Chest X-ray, PA view. Patient: 67 years old, sex M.
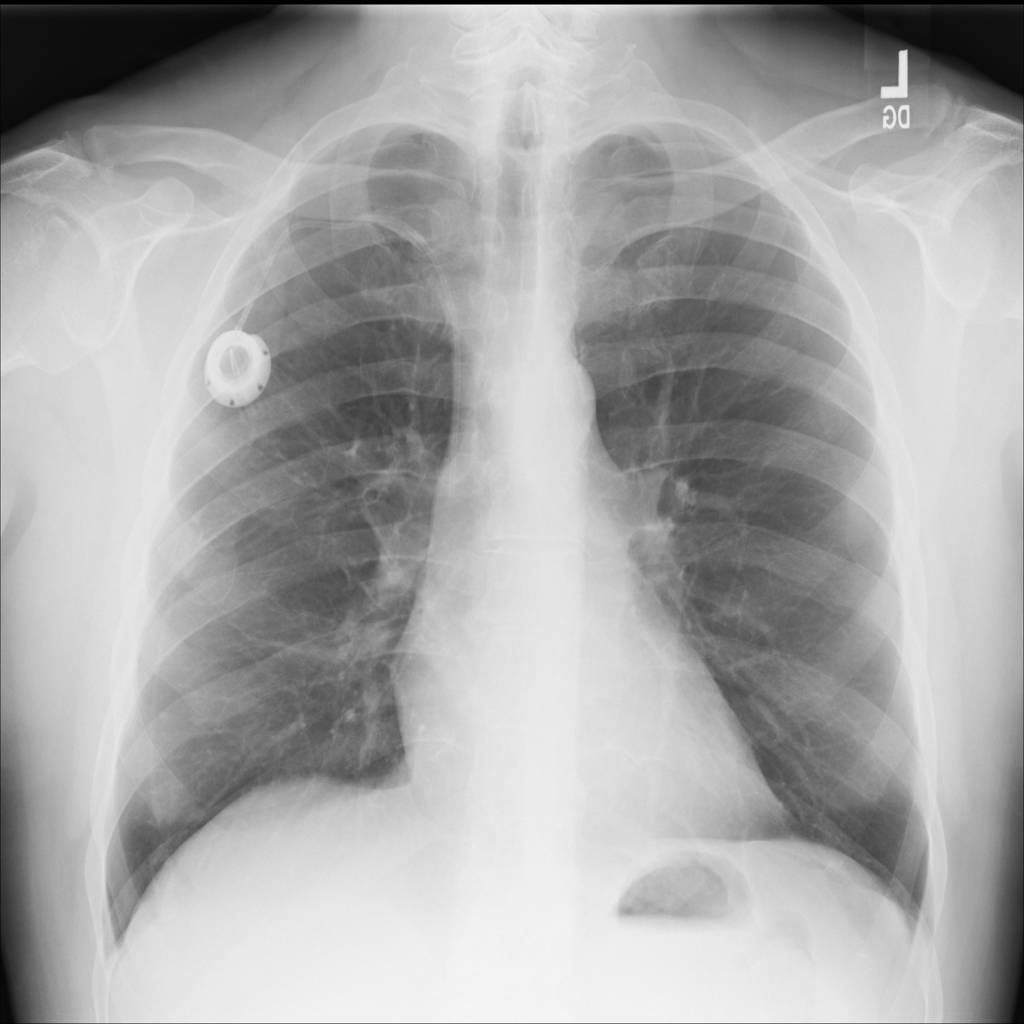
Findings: No Finding